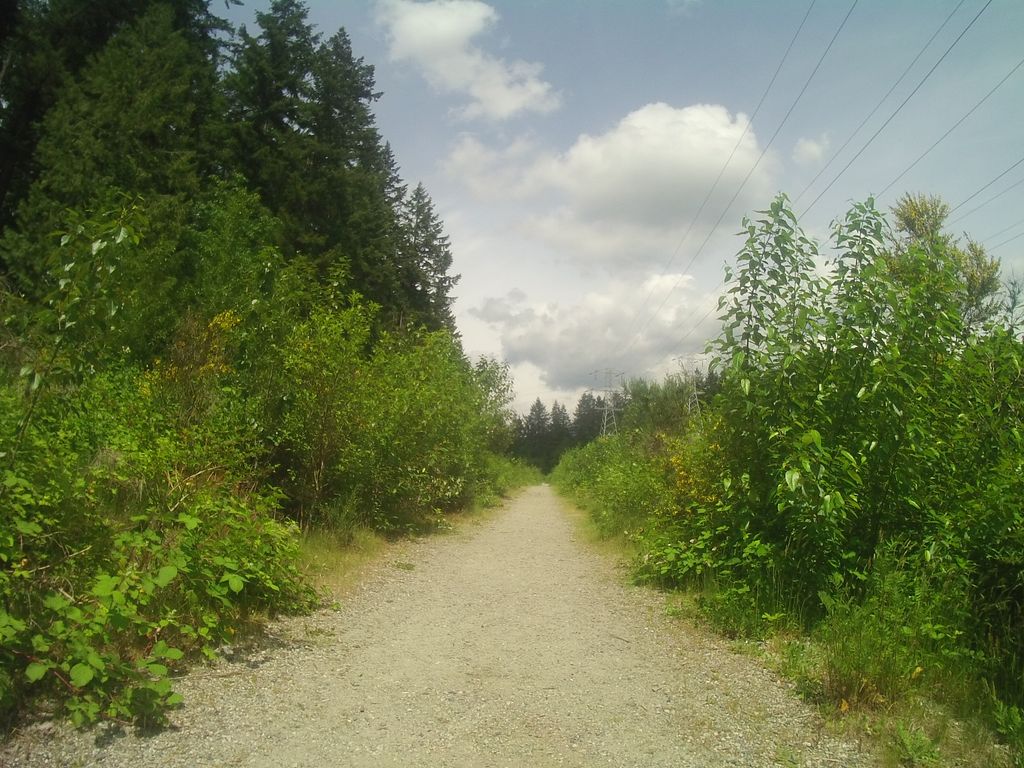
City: vancouver